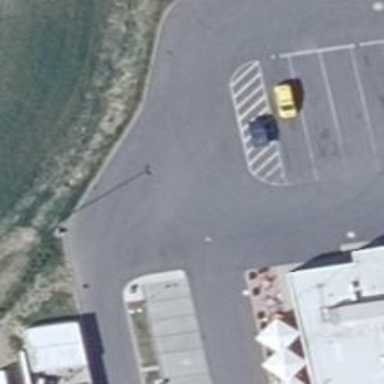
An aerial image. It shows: Asphalt road leading to fuel service station.